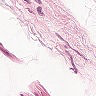
Metastatic tissue present: no